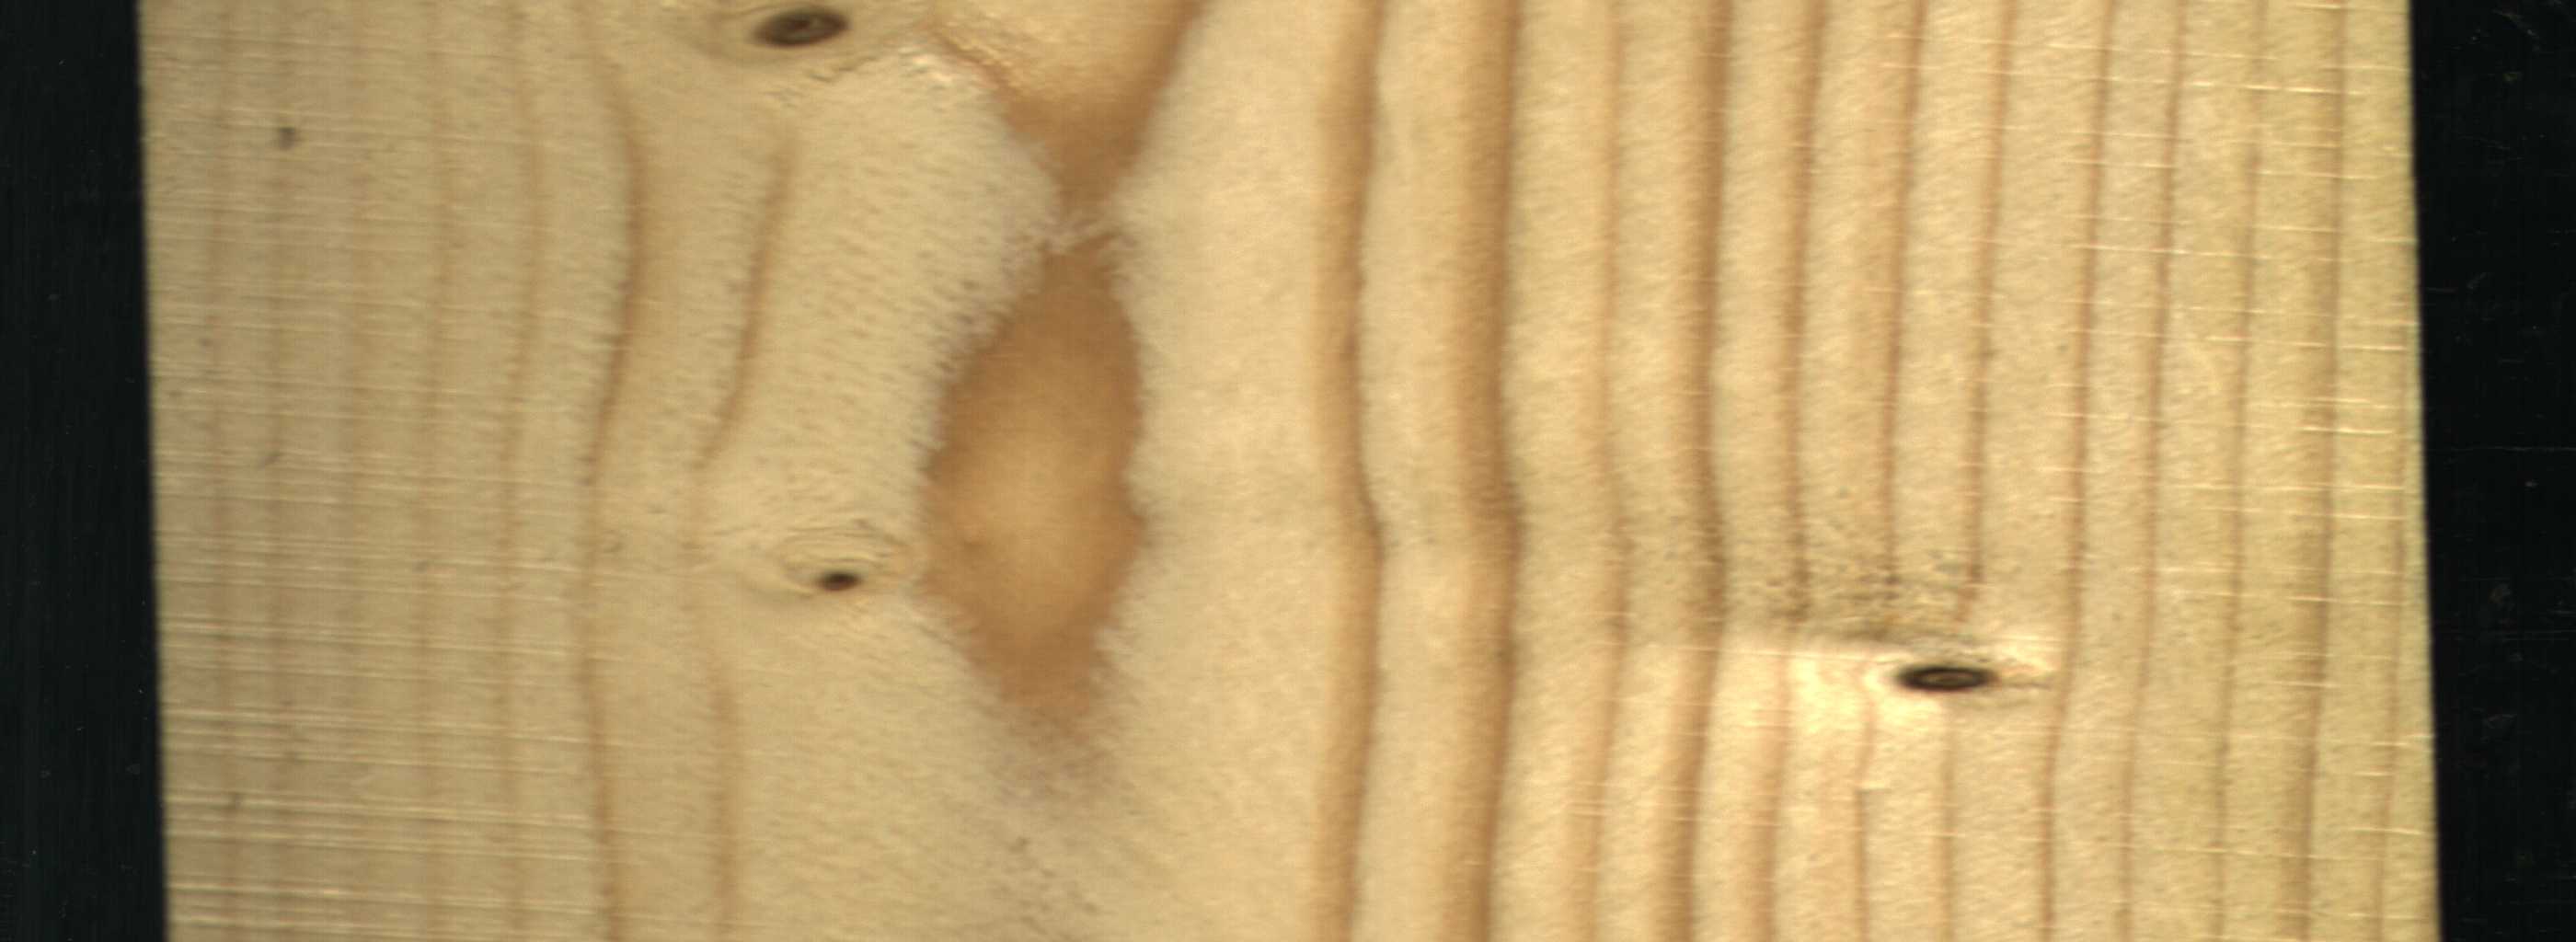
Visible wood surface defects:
Dead_Knot
Live_Knot
Live_Knot